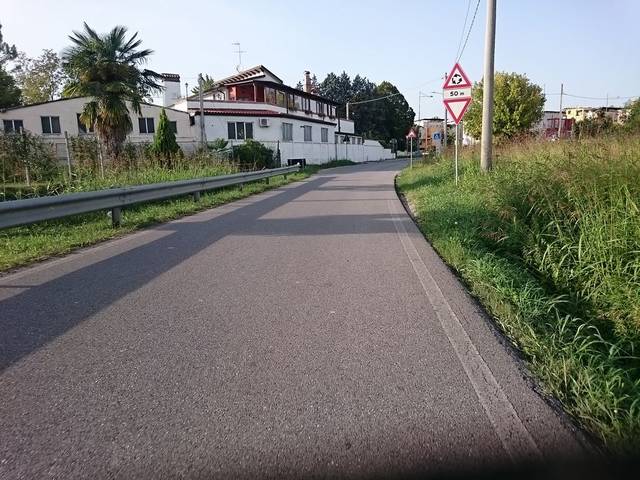
Region: Italy
Coordinates: 45.387, 11.904